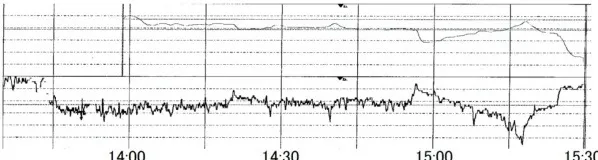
Polysomnography performed in two hours during daytime napping. REM: rapid eye movement; Cn. A: central apnea; Ob. A: obstructive apnea; Mx. A: mixed apnea; Hyp: hypopnea; TcPCO2: transcutaneous carbon dioxide; SpO2: oxygen saturation.
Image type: electrography (ekg)